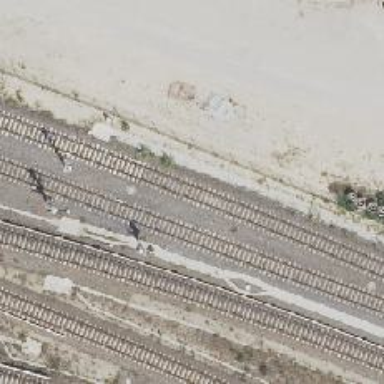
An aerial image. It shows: Railway track.